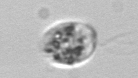
Label: Amoeba